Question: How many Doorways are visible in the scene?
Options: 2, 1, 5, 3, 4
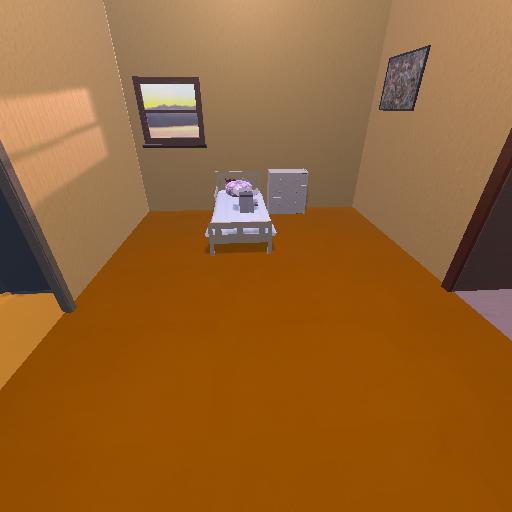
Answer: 2